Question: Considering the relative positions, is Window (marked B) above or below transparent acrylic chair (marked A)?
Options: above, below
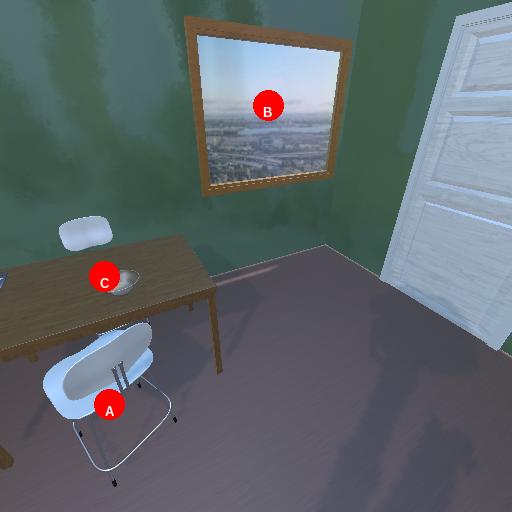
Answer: above